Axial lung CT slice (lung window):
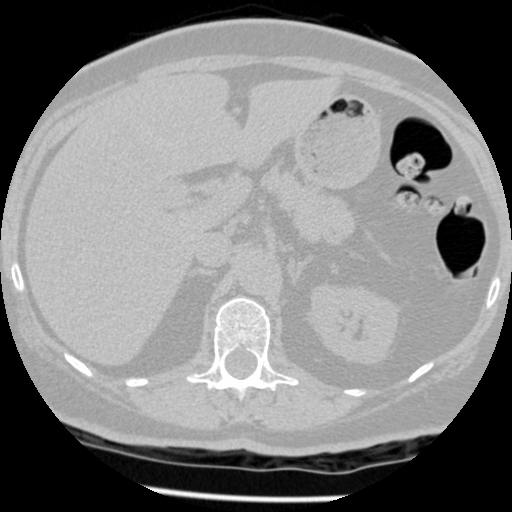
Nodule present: no